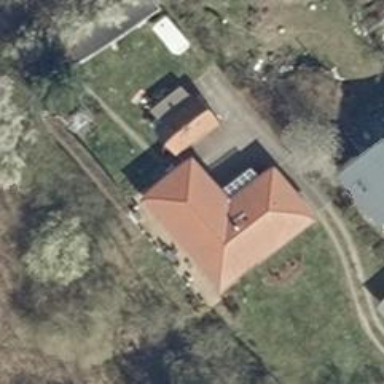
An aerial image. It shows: Simple and straightforward house.